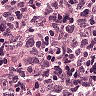
Metastatic tissue present: no